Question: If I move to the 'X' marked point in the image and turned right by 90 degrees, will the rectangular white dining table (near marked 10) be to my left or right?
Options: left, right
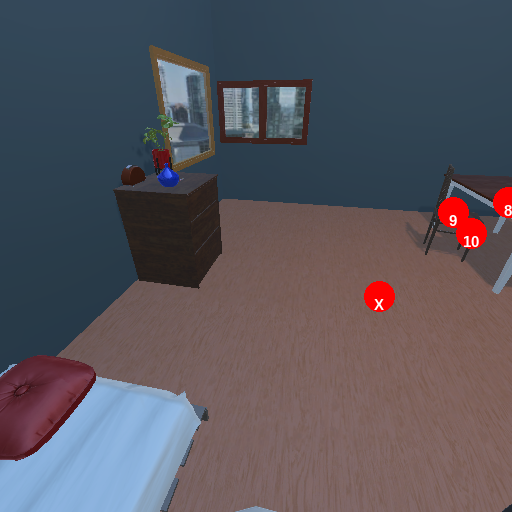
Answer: left